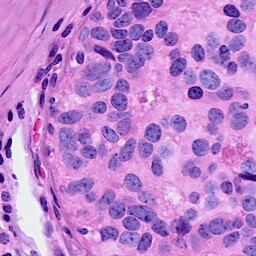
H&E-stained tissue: Breast